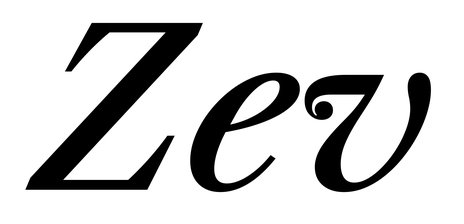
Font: LibreCaslonText-Italic_Medium_Italic